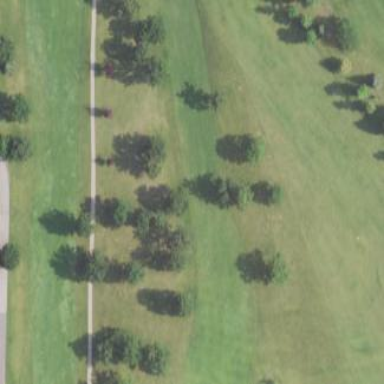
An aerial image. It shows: Scenic golf fairway.